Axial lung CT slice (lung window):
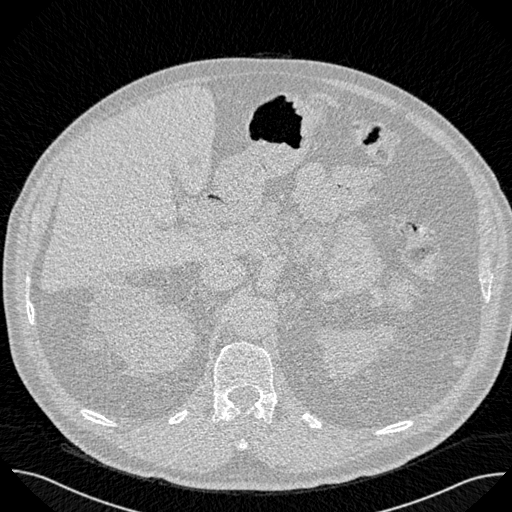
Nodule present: no